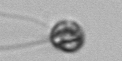
Label: flagellate_morphotype1